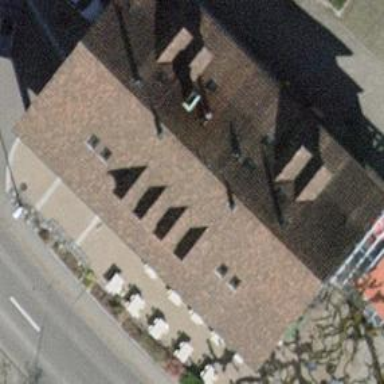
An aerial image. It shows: Restaurant.